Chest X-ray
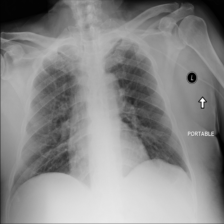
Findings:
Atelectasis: negative
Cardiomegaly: negative
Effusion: negative
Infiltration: negative
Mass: negative
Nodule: negative
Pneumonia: negative
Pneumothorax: negative
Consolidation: negative
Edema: negative
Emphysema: negative
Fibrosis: negative
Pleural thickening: negative
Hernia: negative